Here is the continuous-wavelet rendering of a rotor kit's vibration signal. Determine the machine's mechanical condition. Answer with exactly one of: normal, misalignment, unbalance, looseness.
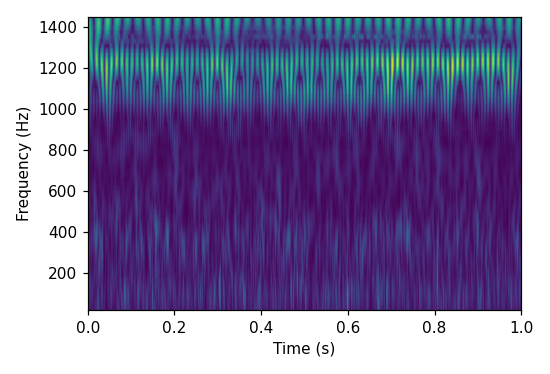
Answer: looseness